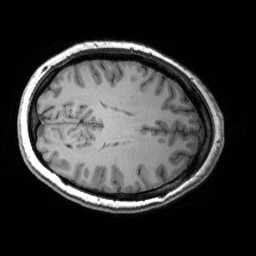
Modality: T1w
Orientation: axial
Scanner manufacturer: siemens
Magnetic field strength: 3 T
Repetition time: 2.53 s
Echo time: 0.00299 s